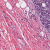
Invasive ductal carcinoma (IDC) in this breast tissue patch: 1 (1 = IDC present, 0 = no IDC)